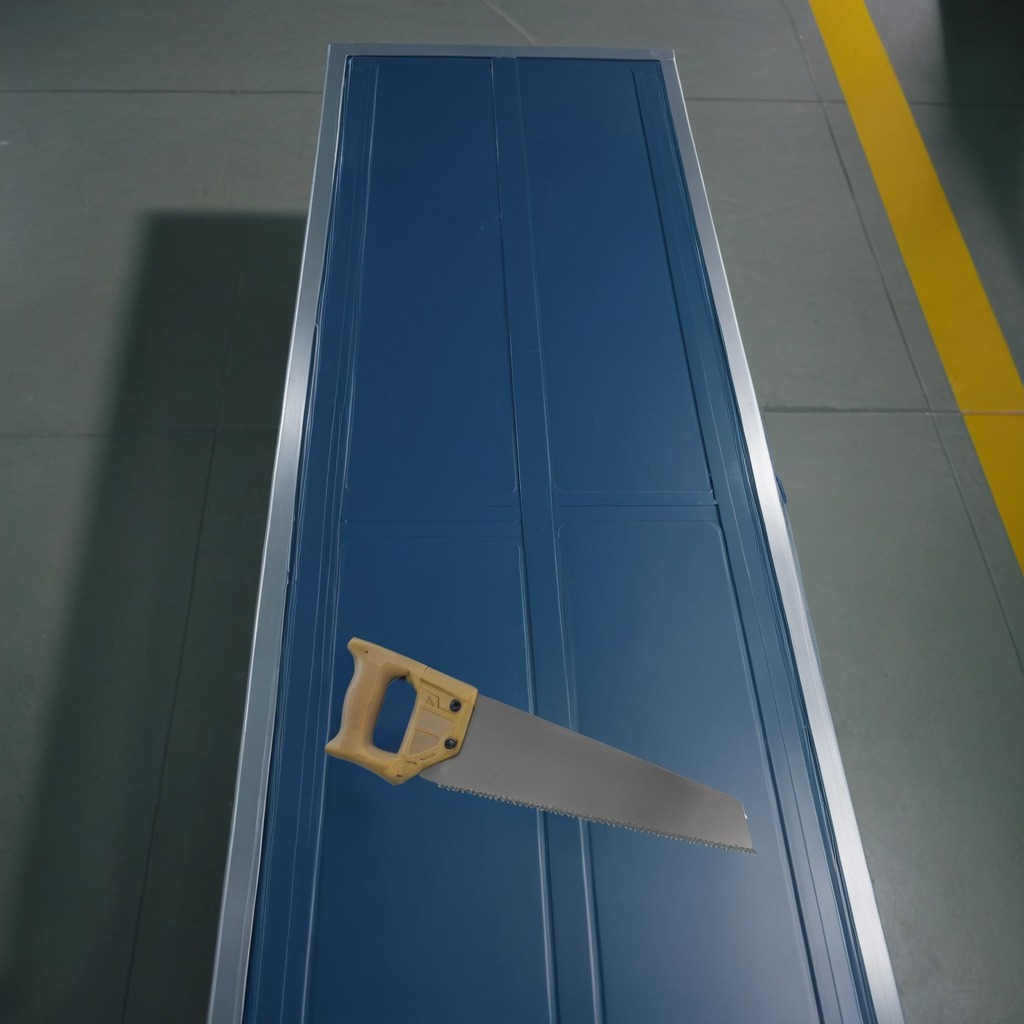
A metal saw lies on the toolbox surface in an airplane hangar workshop 8K.